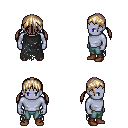
a pixel art fantasy rpg character, male body template, dark elf, purple skin, black tattered cape, teal pants, white blonde twin-tailed hairstyle, brown shoes, four views (front, back, left, right), 2x2 character sprite sheet, small pixel art, hard edges, no anti-aliasing